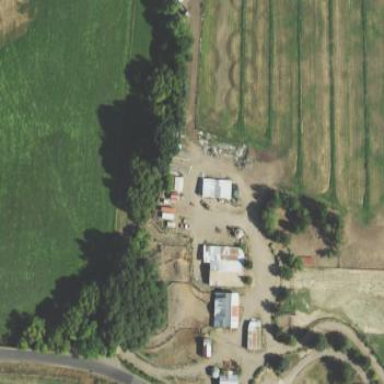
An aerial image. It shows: Farmyard area.